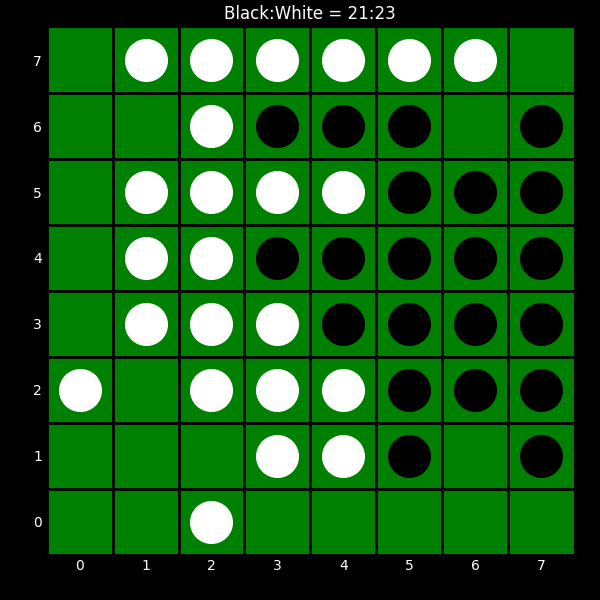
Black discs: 21
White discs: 23